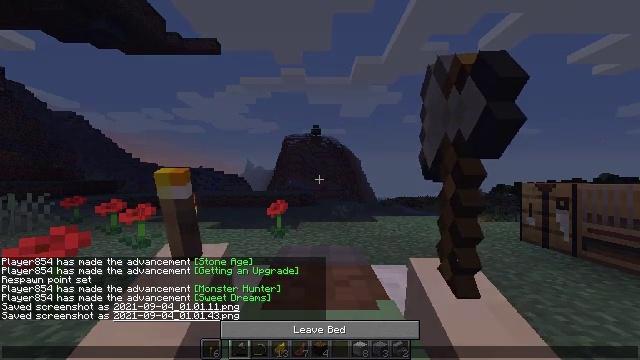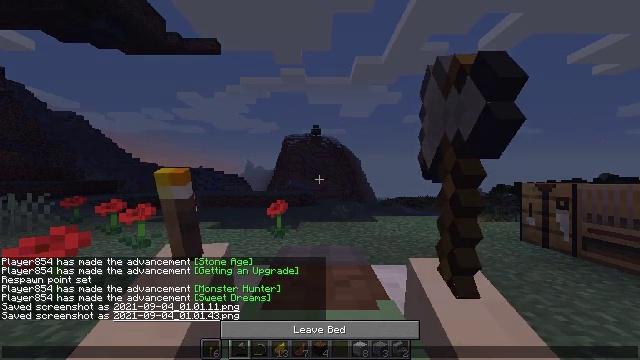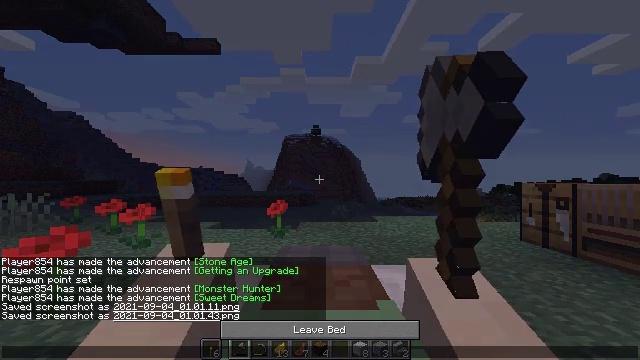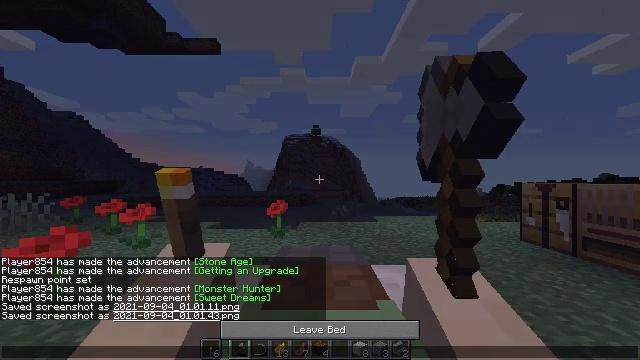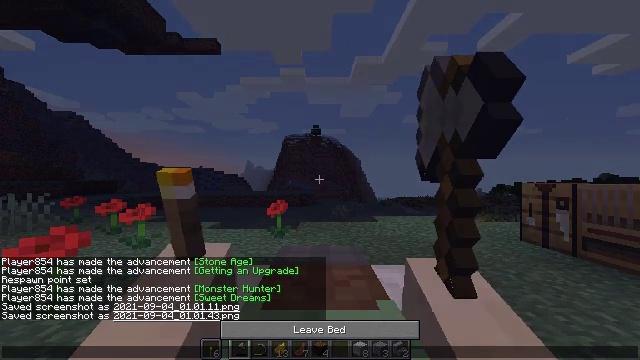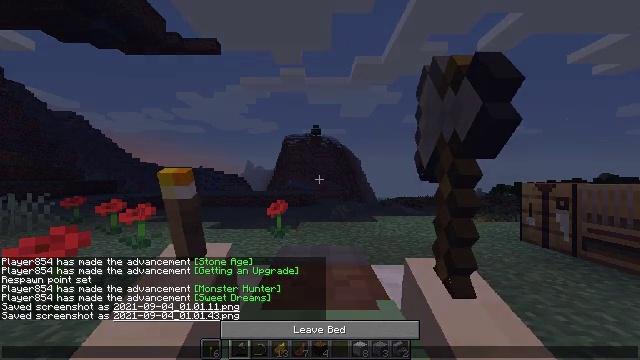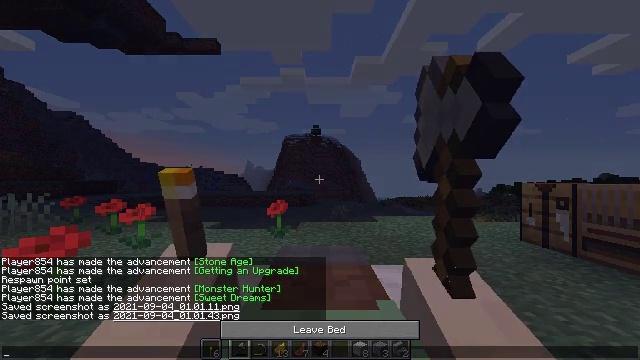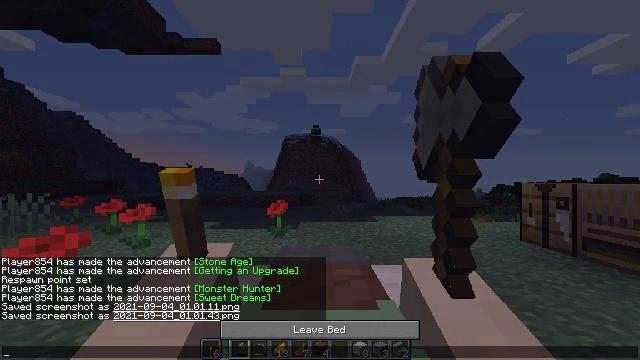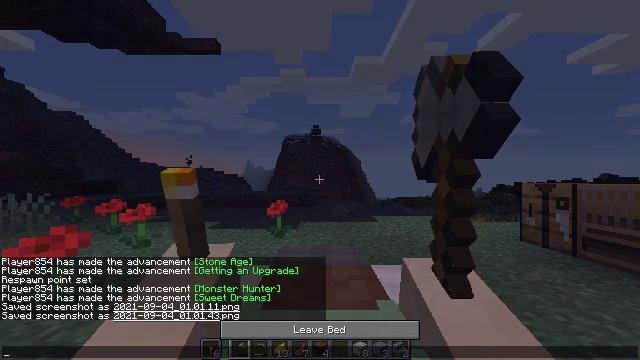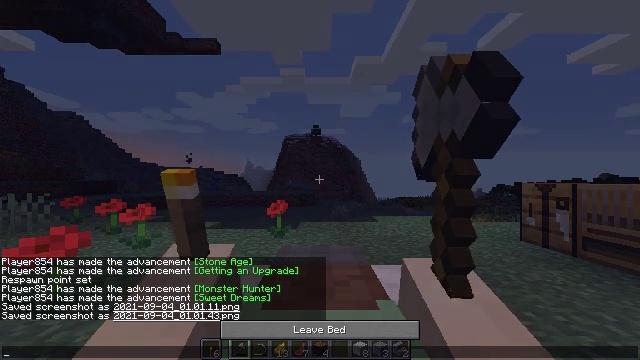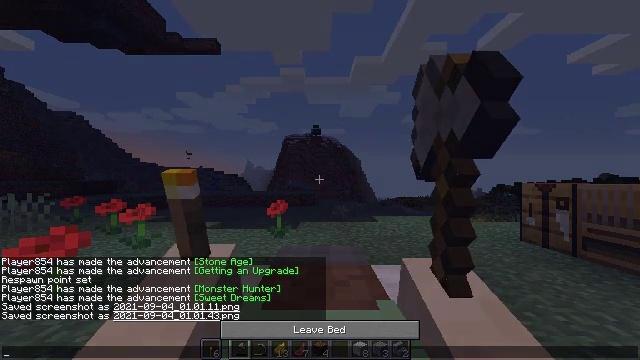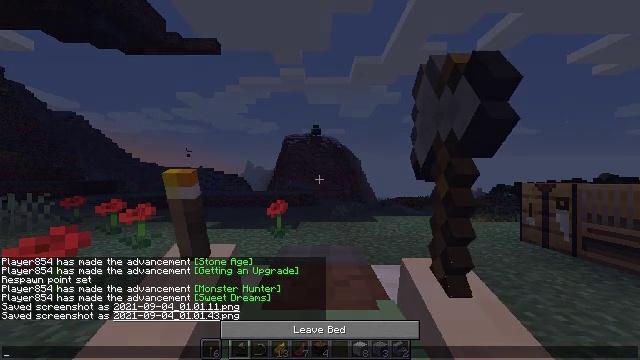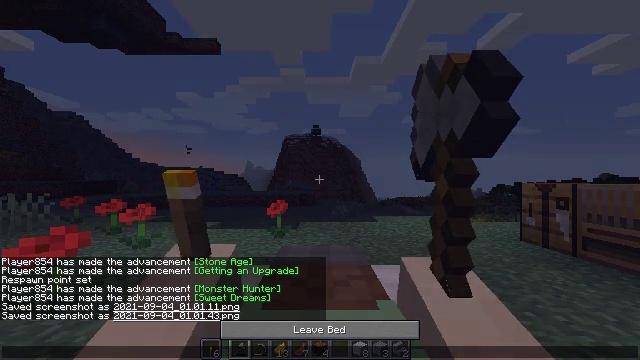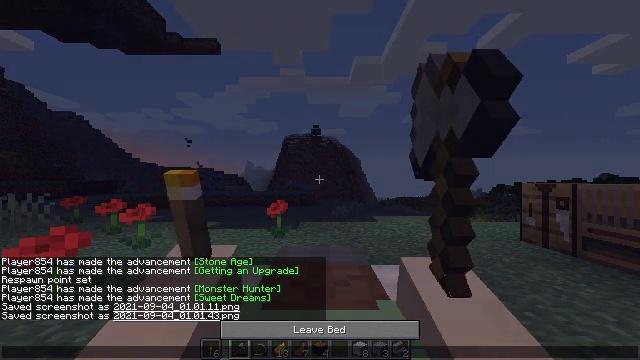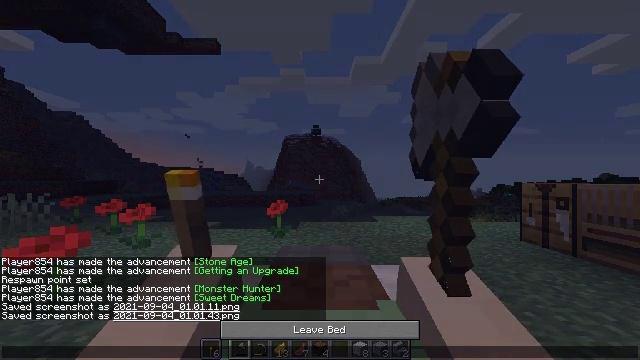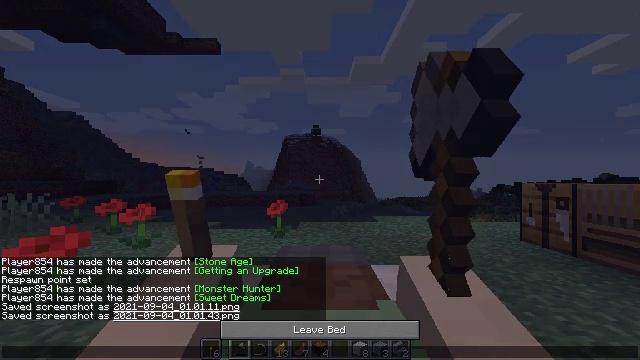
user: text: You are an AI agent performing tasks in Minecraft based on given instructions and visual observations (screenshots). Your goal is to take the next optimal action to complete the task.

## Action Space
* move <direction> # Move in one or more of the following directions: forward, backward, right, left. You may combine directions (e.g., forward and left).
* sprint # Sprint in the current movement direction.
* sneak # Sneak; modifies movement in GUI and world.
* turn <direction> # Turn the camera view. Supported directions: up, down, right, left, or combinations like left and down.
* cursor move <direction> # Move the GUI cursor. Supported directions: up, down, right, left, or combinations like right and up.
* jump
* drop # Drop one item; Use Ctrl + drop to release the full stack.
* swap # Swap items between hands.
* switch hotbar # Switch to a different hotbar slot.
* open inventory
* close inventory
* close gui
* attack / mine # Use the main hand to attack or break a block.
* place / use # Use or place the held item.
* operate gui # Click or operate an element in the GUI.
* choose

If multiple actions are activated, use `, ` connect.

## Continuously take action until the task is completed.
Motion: motion action
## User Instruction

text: Retrieve polished diorite from the environment.
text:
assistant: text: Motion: no_op
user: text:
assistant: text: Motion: no_op
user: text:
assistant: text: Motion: no_op
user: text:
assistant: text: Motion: no_op
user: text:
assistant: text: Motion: no_op
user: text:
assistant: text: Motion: no_op
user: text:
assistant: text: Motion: no_op
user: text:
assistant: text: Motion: no_op
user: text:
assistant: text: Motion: no_op
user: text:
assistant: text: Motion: no_op
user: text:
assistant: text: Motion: no_op
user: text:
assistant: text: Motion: no_op
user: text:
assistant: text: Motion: no_op
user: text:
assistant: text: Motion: no_op
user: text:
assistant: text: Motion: no_op
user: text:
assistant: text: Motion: no_op
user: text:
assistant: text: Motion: no_op
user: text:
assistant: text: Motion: no_op
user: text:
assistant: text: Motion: no_op
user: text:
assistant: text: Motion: no_op
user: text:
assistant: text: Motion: no_op
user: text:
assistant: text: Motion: no_op
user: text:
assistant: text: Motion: no_op
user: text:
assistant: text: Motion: no_op
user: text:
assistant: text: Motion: no_op
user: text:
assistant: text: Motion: no_op
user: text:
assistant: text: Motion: no_op
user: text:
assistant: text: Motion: no_op
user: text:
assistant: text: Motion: no_op
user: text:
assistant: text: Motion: no_op